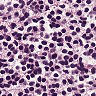
Metastatic tissue present: no